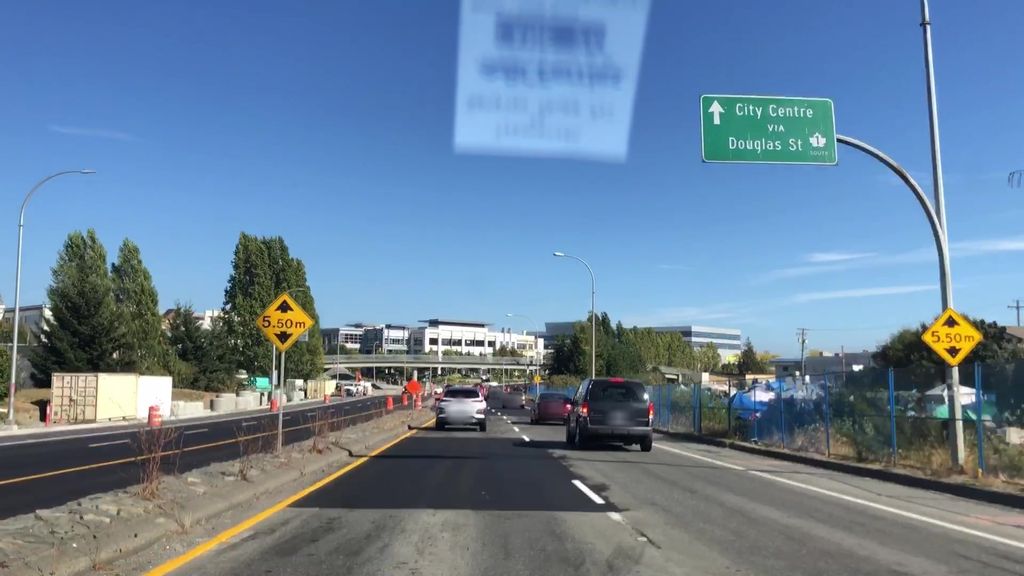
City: victoria